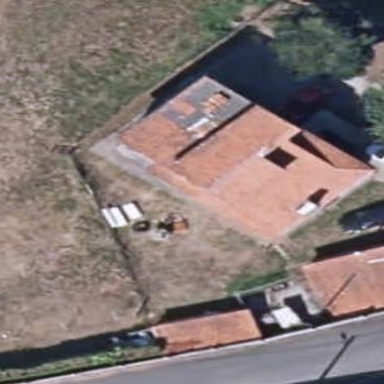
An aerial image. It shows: Simple and straightforward house.